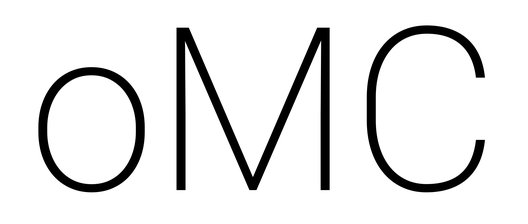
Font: Roboto_ExtraLight